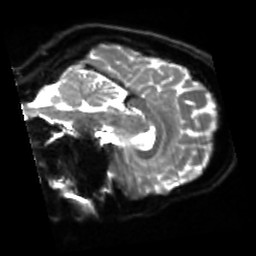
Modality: sbref
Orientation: sagittal
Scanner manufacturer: siemens
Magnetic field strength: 3 T
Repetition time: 4 s
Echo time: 0.0594 s